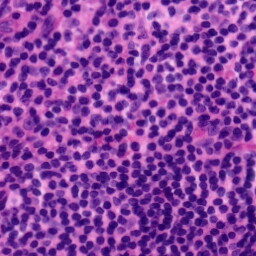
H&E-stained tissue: Tonsil